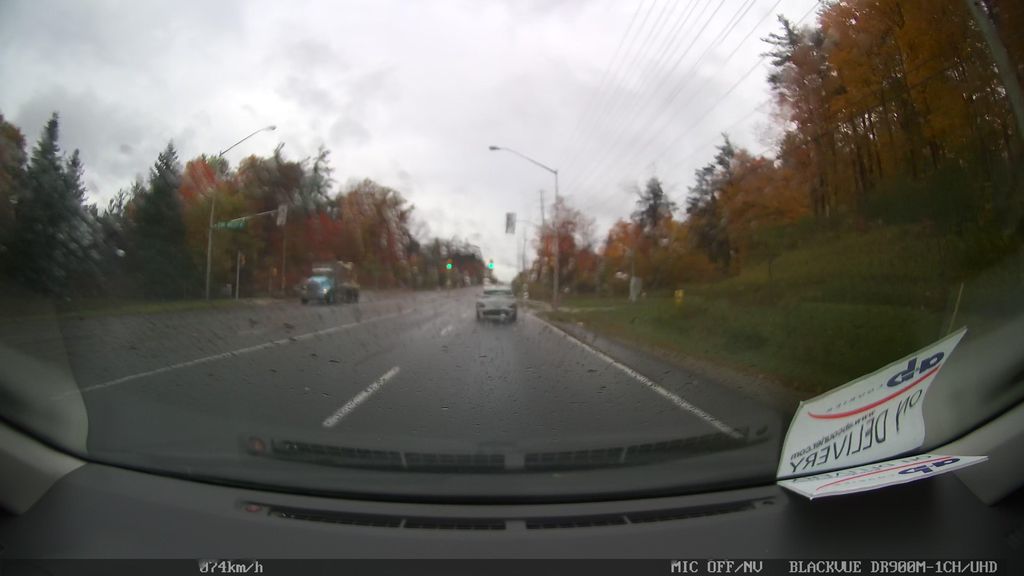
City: toronto